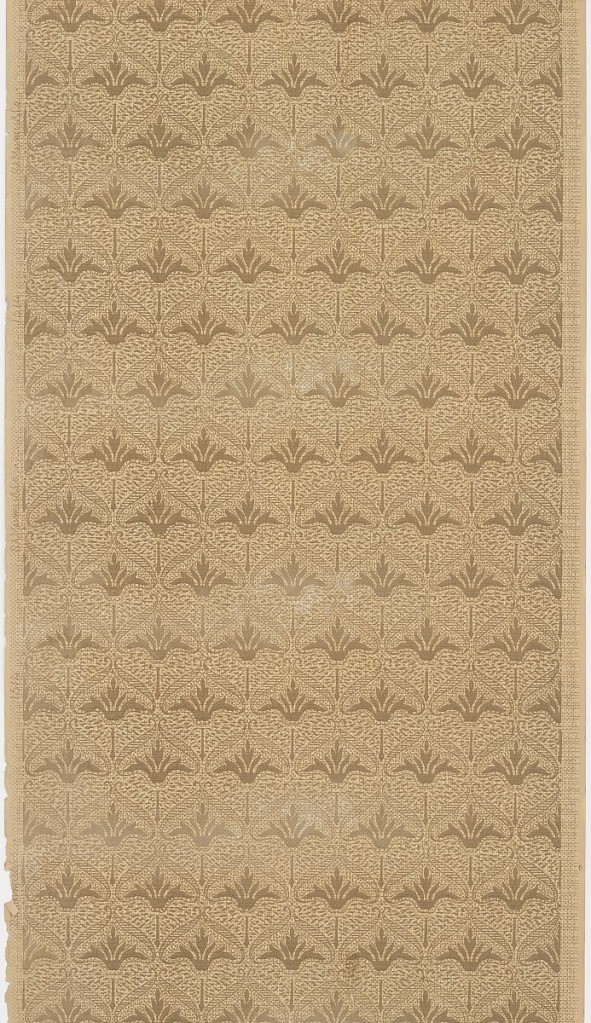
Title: Sidewall
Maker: Maxwell & Co., S.A., Chicago, Illinois, USA
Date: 1905–1915
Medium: Machine-printed paper
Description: Repeating design of a foliate motif, printed in rows. The motif sits under an ogival arch. Printed in tans and brown on tan ground.